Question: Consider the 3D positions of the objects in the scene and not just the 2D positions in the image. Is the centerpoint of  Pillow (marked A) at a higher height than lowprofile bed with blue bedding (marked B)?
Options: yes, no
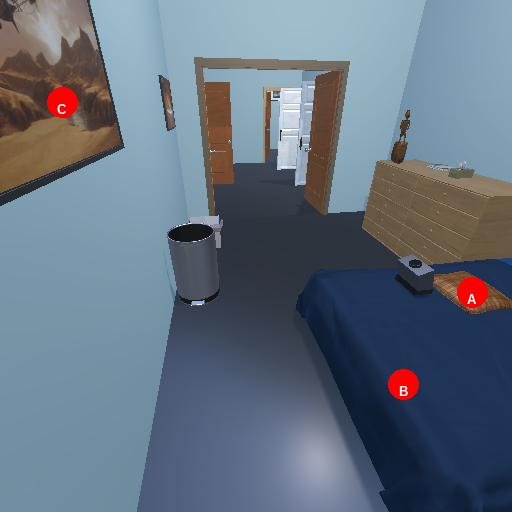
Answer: yes